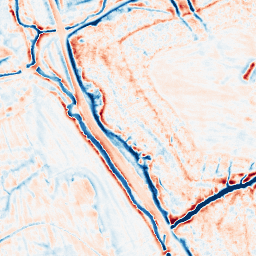
Category: edge_preserving
Decomposition family: bilateral
Decomposition parameters: d: 15
sigma_color: 50
sigma_space: 100
Upsampling method: cubic_catmull_rom
Upsampling parameters: scale: 2
Upsampling scale: 2